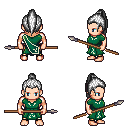
a pixel art fantasy rpg character, male body template, human, light skin, sash dress, gold greaves, white long topknot hairstyle, spear, four views (front, back, left, right), 2x2 character sprite sheet, small pixel art, hard edges, no anti-aliasing